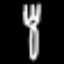
Label: fork